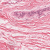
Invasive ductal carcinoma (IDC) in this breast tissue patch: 0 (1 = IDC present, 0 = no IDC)